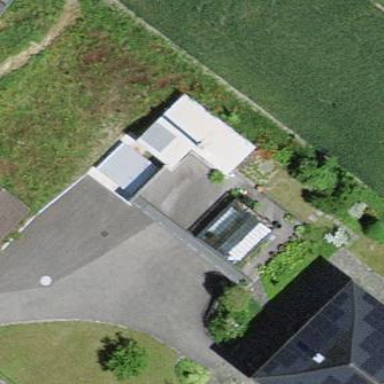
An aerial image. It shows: Garage.